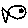
Label: fish